Aerial crown-view tile of a tropical tree (Barro Colorado Island, Panama), acquired 20241014:
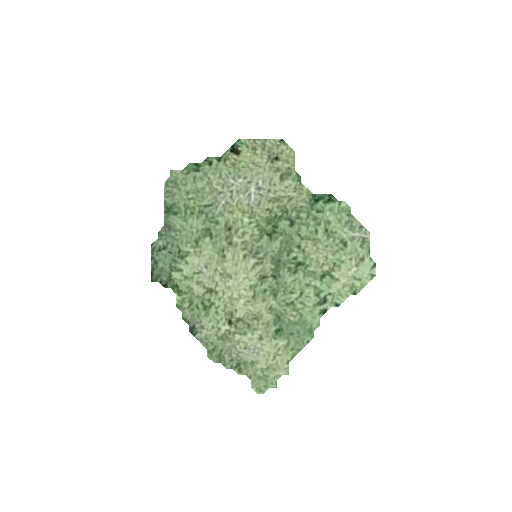
Species: Quararibea stenophylla
GBIF accepted scientific name: Quararibea stenophylla
Crown area: 54.863 m²